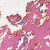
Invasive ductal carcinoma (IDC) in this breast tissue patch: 0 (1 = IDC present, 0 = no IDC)